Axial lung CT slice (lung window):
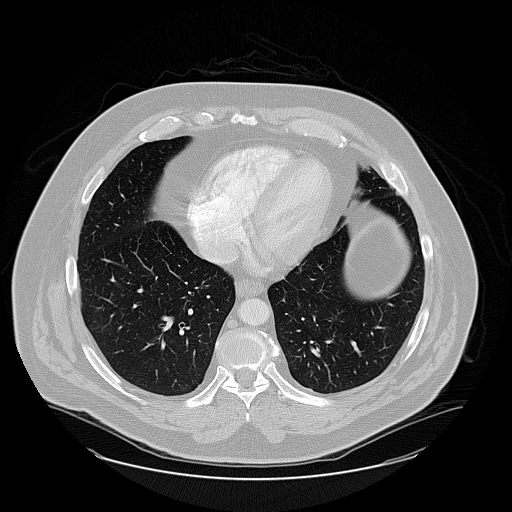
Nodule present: no